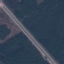
Label: Highway